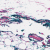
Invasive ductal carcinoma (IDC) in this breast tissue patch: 0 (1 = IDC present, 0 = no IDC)